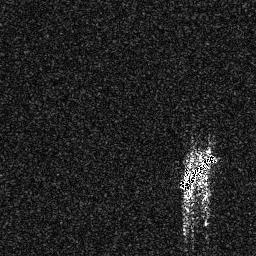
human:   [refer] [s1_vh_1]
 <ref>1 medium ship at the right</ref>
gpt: <box>[[69, 58, 84, 74, 0]]</box>